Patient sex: M
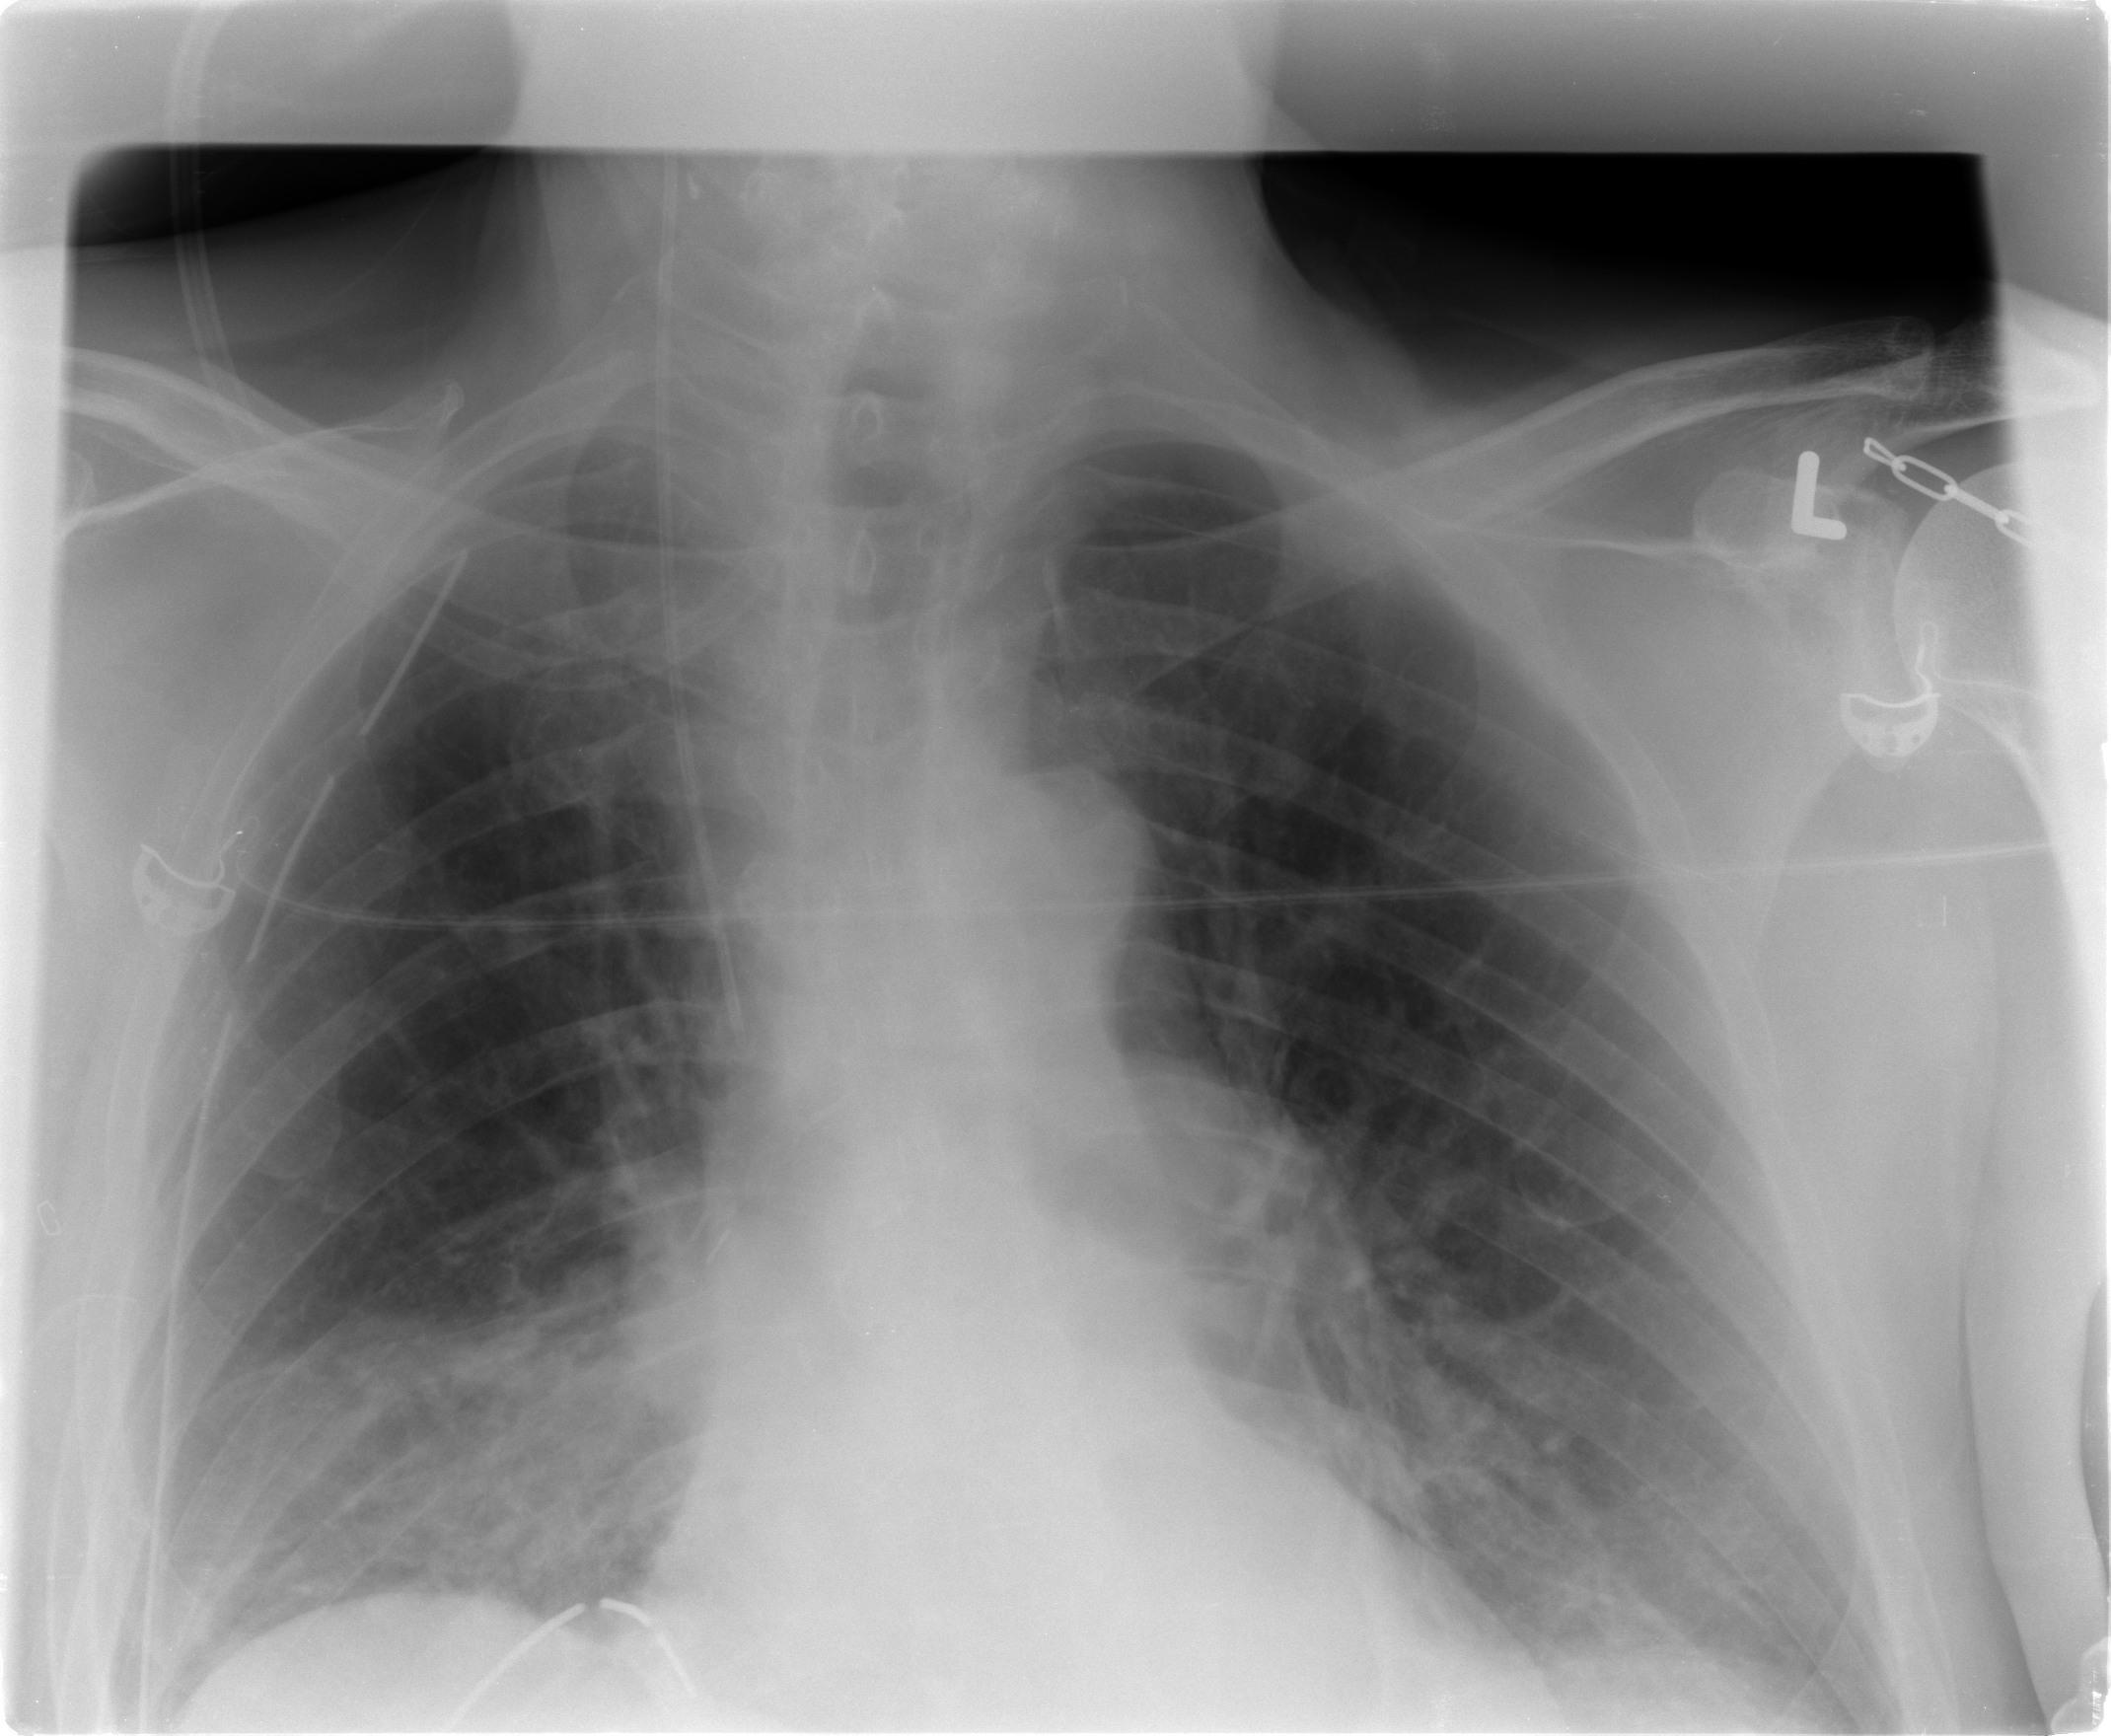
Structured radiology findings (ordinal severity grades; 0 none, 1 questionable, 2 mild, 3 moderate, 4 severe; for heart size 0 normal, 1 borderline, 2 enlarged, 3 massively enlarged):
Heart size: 0
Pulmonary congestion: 0
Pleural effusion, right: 0
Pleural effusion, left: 0
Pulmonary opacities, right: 1
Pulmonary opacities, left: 1
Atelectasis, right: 2
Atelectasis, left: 2